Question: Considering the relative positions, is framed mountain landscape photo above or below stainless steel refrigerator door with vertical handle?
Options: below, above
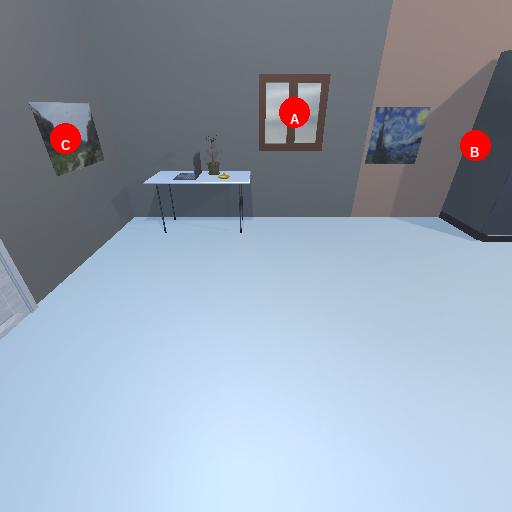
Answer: below